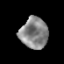
Tissue: prostate
Cell type: T cells
Senescence score: 0.3385
Nuclear area (px): 850
Mean DAPI intensity: 135.066